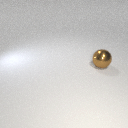
large brown metal sphere